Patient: sex M, age 57
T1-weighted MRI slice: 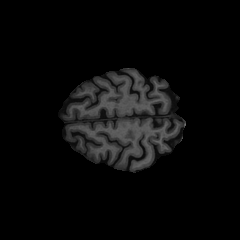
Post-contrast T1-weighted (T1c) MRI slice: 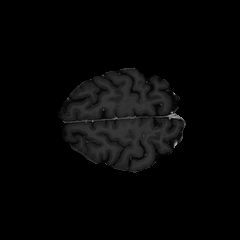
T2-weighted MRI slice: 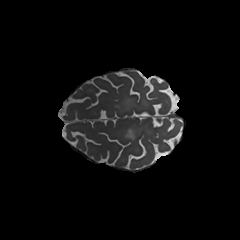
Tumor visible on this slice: yes
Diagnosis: Glioblastoma, IDH-wildtype
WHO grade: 4